Question: After upgrading to 6.3 and building an archive for my iOS app, the archive appears under "Other Items" and "Submit to App Store" is grayed out.
My archives built prior to upgrading are listed correctly under the name of the app.
I noticed that it works correctly for the Mac version of my app.
I tried changing the iOS version's target name and scheme name to all match the name under iOS Apps in the Organizer but that didn't help (if only things were that simple!).

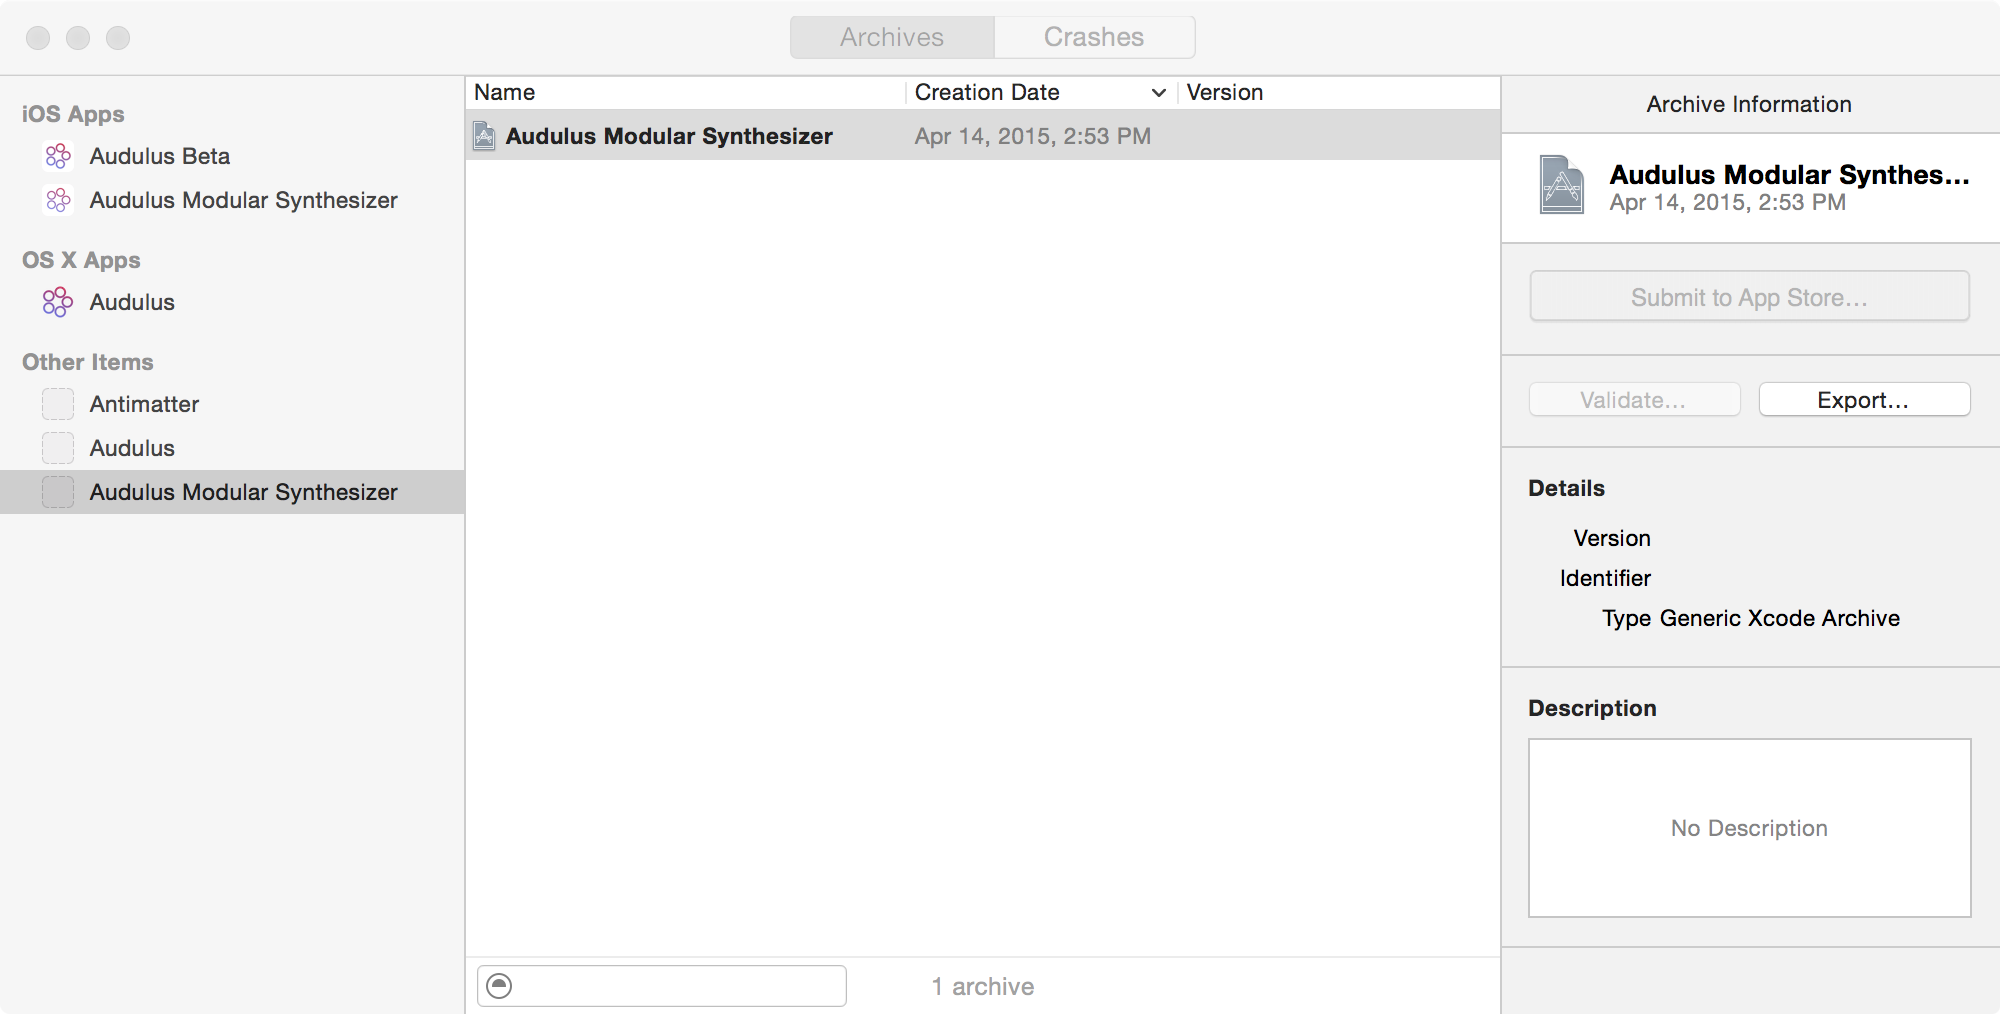
Answer: # Resolution from Apple
For example, my app "Tripla" has one main project and one sub-project (Google-API-client: GTL.xcodeproj). In the main project, it has one main target and 4 sub-targets, and in the GTL.xcodeproj, it has 4 targets.
Skip-install in tab "Build Setting" in the main project setting is YES,
but NO in the sub-project and all its sub-targets.
Skip-install in tab "Build Setting" in the main target of the main project is YES, but NO in the rest of sub-targets.
It did solve this issue of my app "Tripla".
<URL>